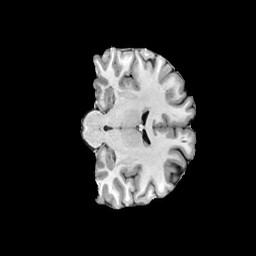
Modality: T1w
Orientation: coronal